Question: Please look at the image below:

Only three items in the listbox are displayed in the above image but it can be any number of items depending on the user's choice.
Now, as you can see in the image above each item has two comboboxes. Now I want to have 'selectedItem' or 'SelectedValue' in my viewModel from which I should be able to get the user's selection. Now I don't know how to bind these comboboxes for getting the user's selection.
Suppose I have only one item instead of the list then I would declare a property of type int so that I can easily get the selectedValue but for the list I am very much confused. Can anybody point me to the right direction?
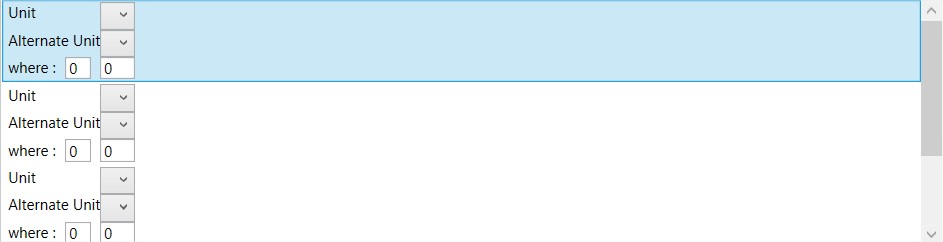
Answer: To start of, lets say the class you are going to be binding the combo box is
'''
public class UnitSource :INotifyPropertyChanged
{
public IEnumerable Units
{
get { return new[] { "Test Unit", "Alternate Unit" }; }
}
string _selectedComboItem1;
public string SelectedComboItem1
{
get
{
return _selectedComboItem1;
}
set
{
if (_selectedComboItem1 == value)
return;
_selectedComboItem1 = value;
OnPropertyChanged();
}
}
string _selectedComboItem2;
public string SelectedComboItem2
{
get
{
return _selectedComboItem2;
}
set
{
if (_selectedComboItem2 == value)
return;
_selectedComboItem2 = value;
OnPropertyChanged();
}
}
public event PropertyChangedEventHandler PropertyChanged;
protected virtual void OnPropertyChanged([CallerMemberName]string propertyName = null)
{
var handler = PropertyChanged;
if (handler != null) handler(this, new PropertyChangedEventArgs(propertyName));
}
}
'''
Then in your view model you will have an ObservableCollection of the 'UnitSource' Like below
'''
public ObservableCollection<UnitSource> MuchoUnitSources
{
get; set;
}
'''
To get the selected ListBoxItem have this in your ViewModel
'''
private UnitSource _selectedUnitSource;
public UnitSource SelectedUnitSource
{
get
{
return _selectedUnitSource;
}
set
{
if (_selectedUnitSource == value)
return;
_selectedUnitSource = value;
OnPropertyChanged();
}
}
'''
Lets assume it is initialized like so
'''
MuchoUnitSources = new ObservableCollection<UnitSource>(new []{ new UnitSource(),new UnitSource() });
'''
The in your view your listbox should look like below
'''
<ListBox Name ="TestList1" ItemsSource="{Binding MuchoUnitSources}" SelectedItem="{Binding SelectedUnitSource}">
<ListBox.ItemTemplate>
<DataTemplate>
<StackPanel Orientation="Vertical">
<ComboBox SelectedItem="{Binding SelectedComboItem1}" ItemsSource="{Binding Units}" />
<ComboBox SelectedItem="{Binding SelectedComboItem2}" ItemsSource="{Binding Units}" />
</StackPanel>
</DataTemplate>
</ListBox.ItemTemplate>
</ListBox>
'''
Now whenever you select an item from any of the combobox they will update the objectbeing bound to.